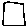
Label: square